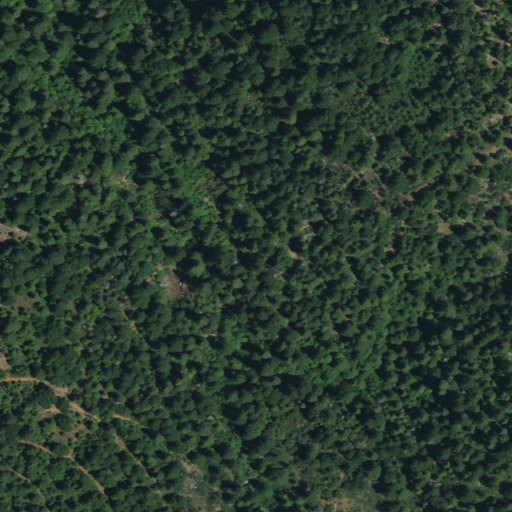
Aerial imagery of valley in California named North Canyon containing only evergreen forest